Interaction volume radius: 10 \u00c5
Interaction volume height: 15 \u00c5
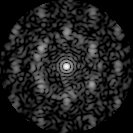
Disorder parameter: 0.7012